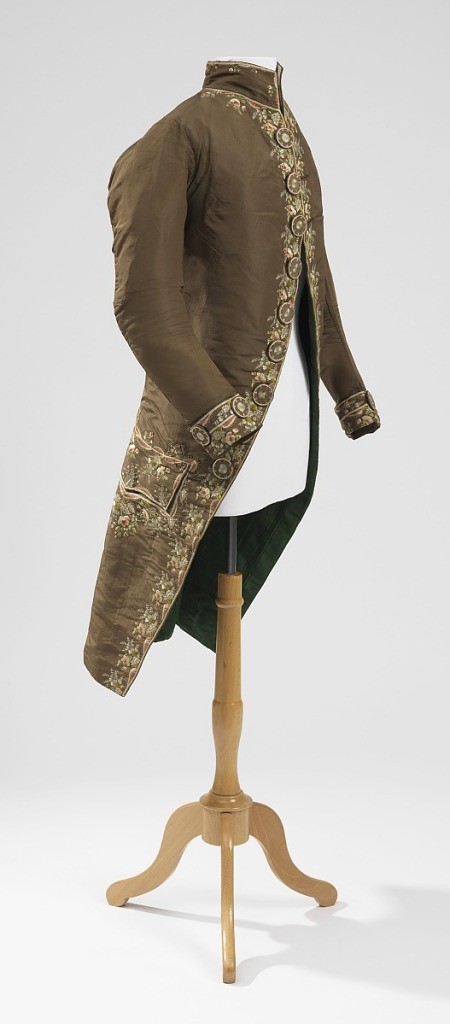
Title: Coat
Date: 1770–1780
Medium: silk Technique: embroidered
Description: Man's coat of brown grosgrain embroidered with floral design in pale polychrome colors.